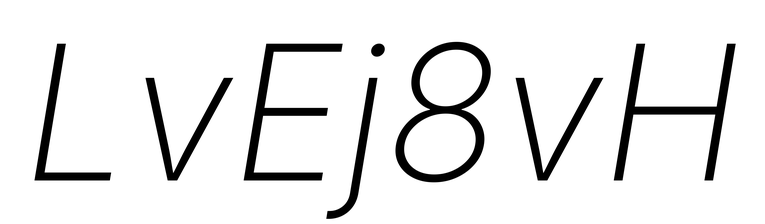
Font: Inter-Italic_ExtraLight_Italic